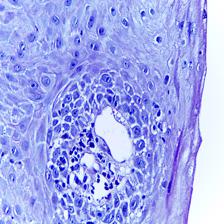
Diagnosis: OSCC